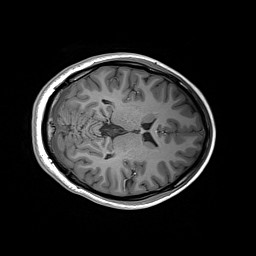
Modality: T1w
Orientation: axial
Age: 21
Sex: female
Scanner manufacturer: siemens
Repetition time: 2.2 s
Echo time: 0.00244 s